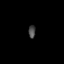
Tissue: skin
Cell type: T cells
Senescence score: 0.1778
Nuclear area (px): 88
Mean DAPI intensity: 72.216